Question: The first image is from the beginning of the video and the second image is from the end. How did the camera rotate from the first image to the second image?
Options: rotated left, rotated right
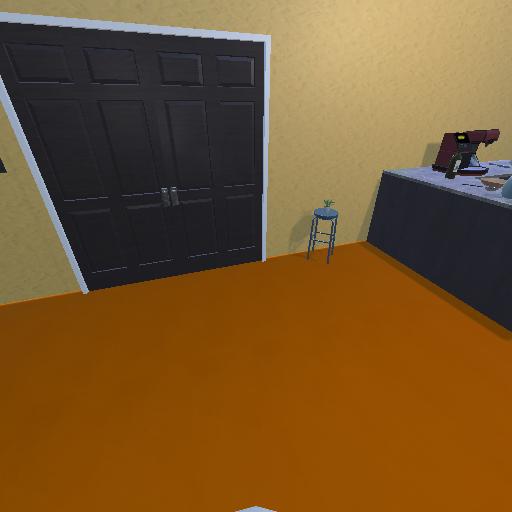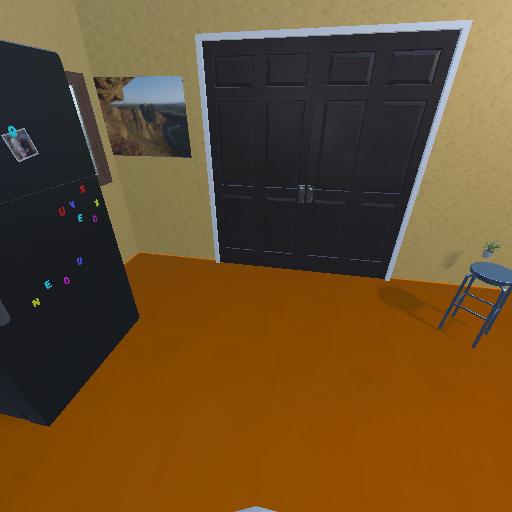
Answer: rotated left